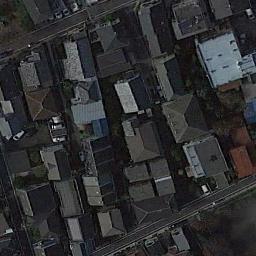
Label: residential